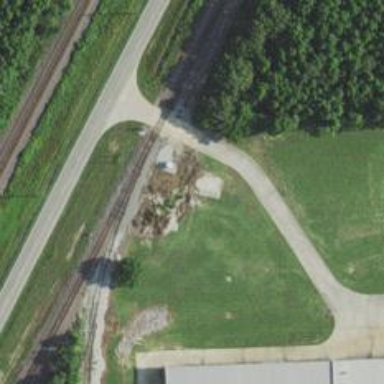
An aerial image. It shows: Railway siding for service.